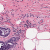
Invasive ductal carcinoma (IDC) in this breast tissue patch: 1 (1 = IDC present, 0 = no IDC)